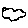
Label: cloud